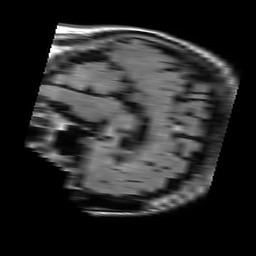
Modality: FLAIR
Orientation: sagittal
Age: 58
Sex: male
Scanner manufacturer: philips
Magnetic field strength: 1.5 T
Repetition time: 10 s
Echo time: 0.11 s